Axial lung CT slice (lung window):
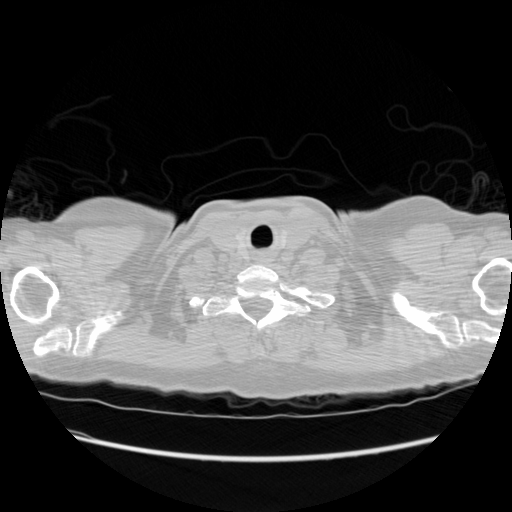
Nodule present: no